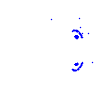
Particle: kaon